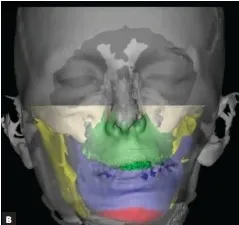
The postoperative virtual simulation of the predicted results on hard tissues after repositioning the mobilized bone structures.
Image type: radiology (x_ray)